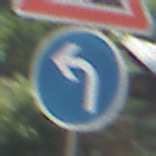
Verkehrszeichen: VorgeschriebeneFahrtrichtungLinks
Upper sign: Arbeitsstelle
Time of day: MorningAfternoon
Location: Outdoor (Urban)
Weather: PartlyCloudy
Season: NotSpecified
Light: Natural